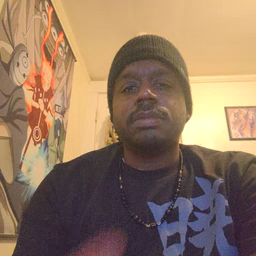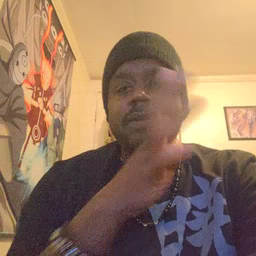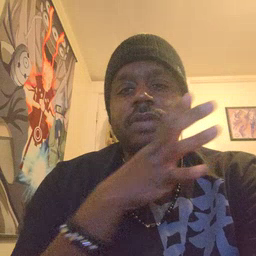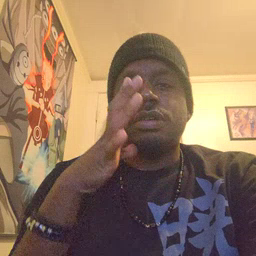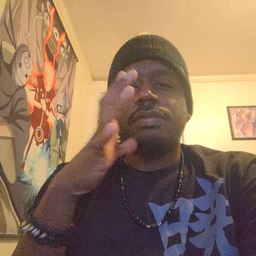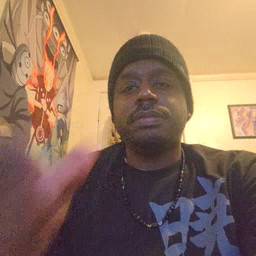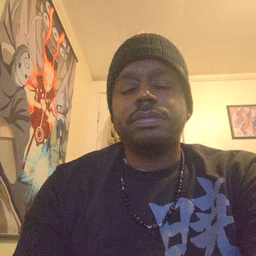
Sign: farm